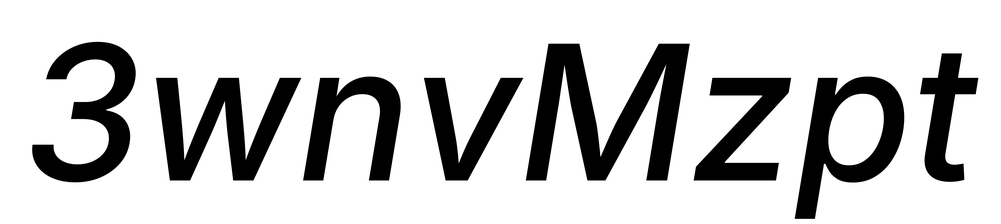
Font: Inter-Italic_Medium_Italic